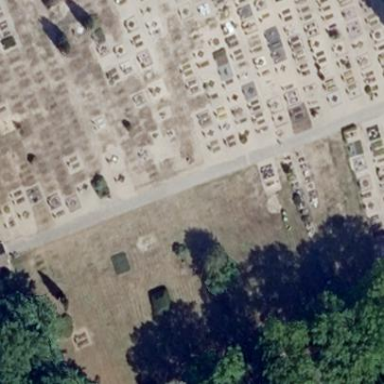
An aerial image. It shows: Cemetery.